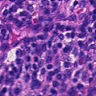
Metastatic tissue present: no